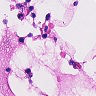
Metastatic tissue present: no